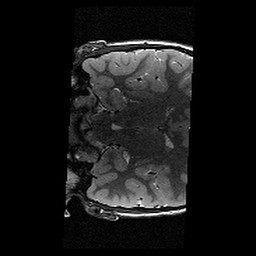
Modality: T2w
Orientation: coronal
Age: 9
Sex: female
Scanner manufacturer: siemens
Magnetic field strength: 3 T
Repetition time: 9.23 s
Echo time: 0.067 s